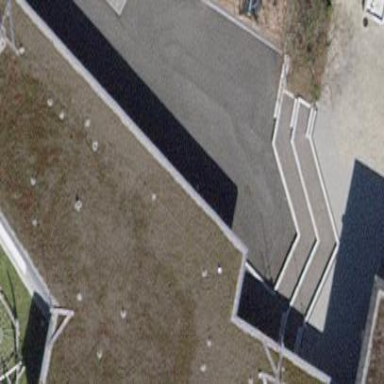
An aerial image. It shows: View of roof of building.